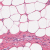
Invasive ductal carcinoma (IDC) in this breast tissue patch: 0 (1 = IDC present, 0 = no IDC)